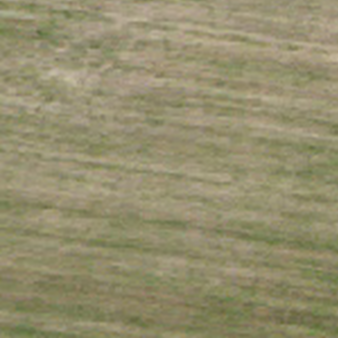
Label: other